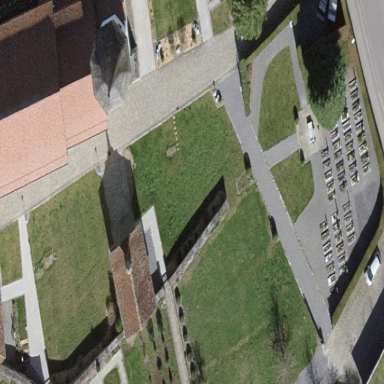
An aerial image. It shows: Cemetery.